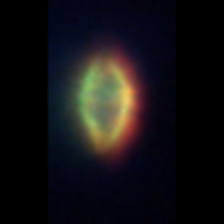
Taxon: Heterocapsa
Group: Dinoflagellates